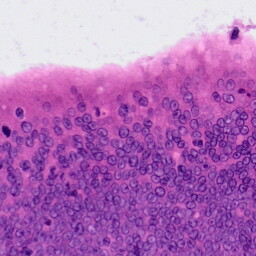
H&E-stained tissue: Colon